Field crop: maize
Growth stage: 2
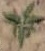
Species: atriplex